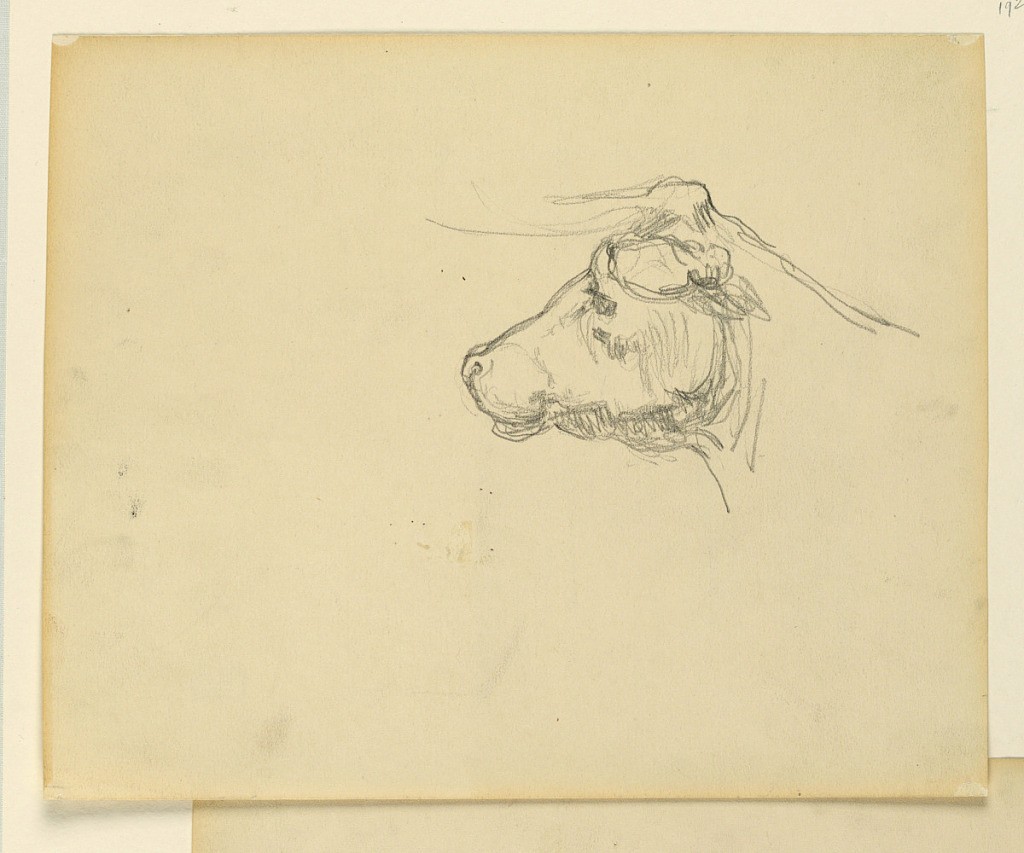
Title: Study for "Herding," "The Progress of Civilization: Hunting, Herding, Agriculture," State Capitol, Des Moines, IA
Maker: Kenyon Cox, American, 1856–1919
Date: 1905–1906
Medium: Graphite on paper
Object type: Drawing
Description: Partial sketch of a bull with horns.